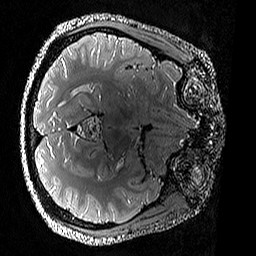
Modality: T2w
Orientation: axial
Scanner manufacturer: siemens
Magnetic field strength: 3 T
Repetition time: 3.2 s
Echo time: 0.428 s